Field crop: maize
Growth stage: 2
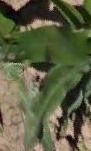
Species: maize